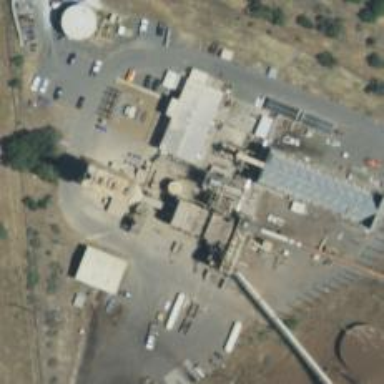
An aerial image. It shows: Steam turbine generator.